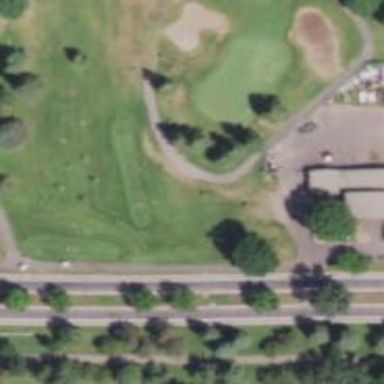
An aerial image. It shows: Service road used as golf cart path.